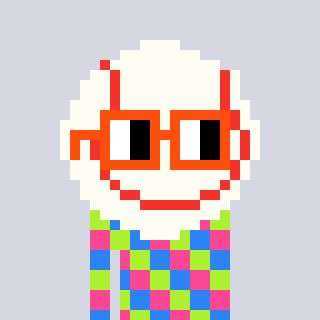
a pixel art character with square orange glasses, a baseball ball-shaped head and a grayscale-colored body on a cool background